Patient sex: M
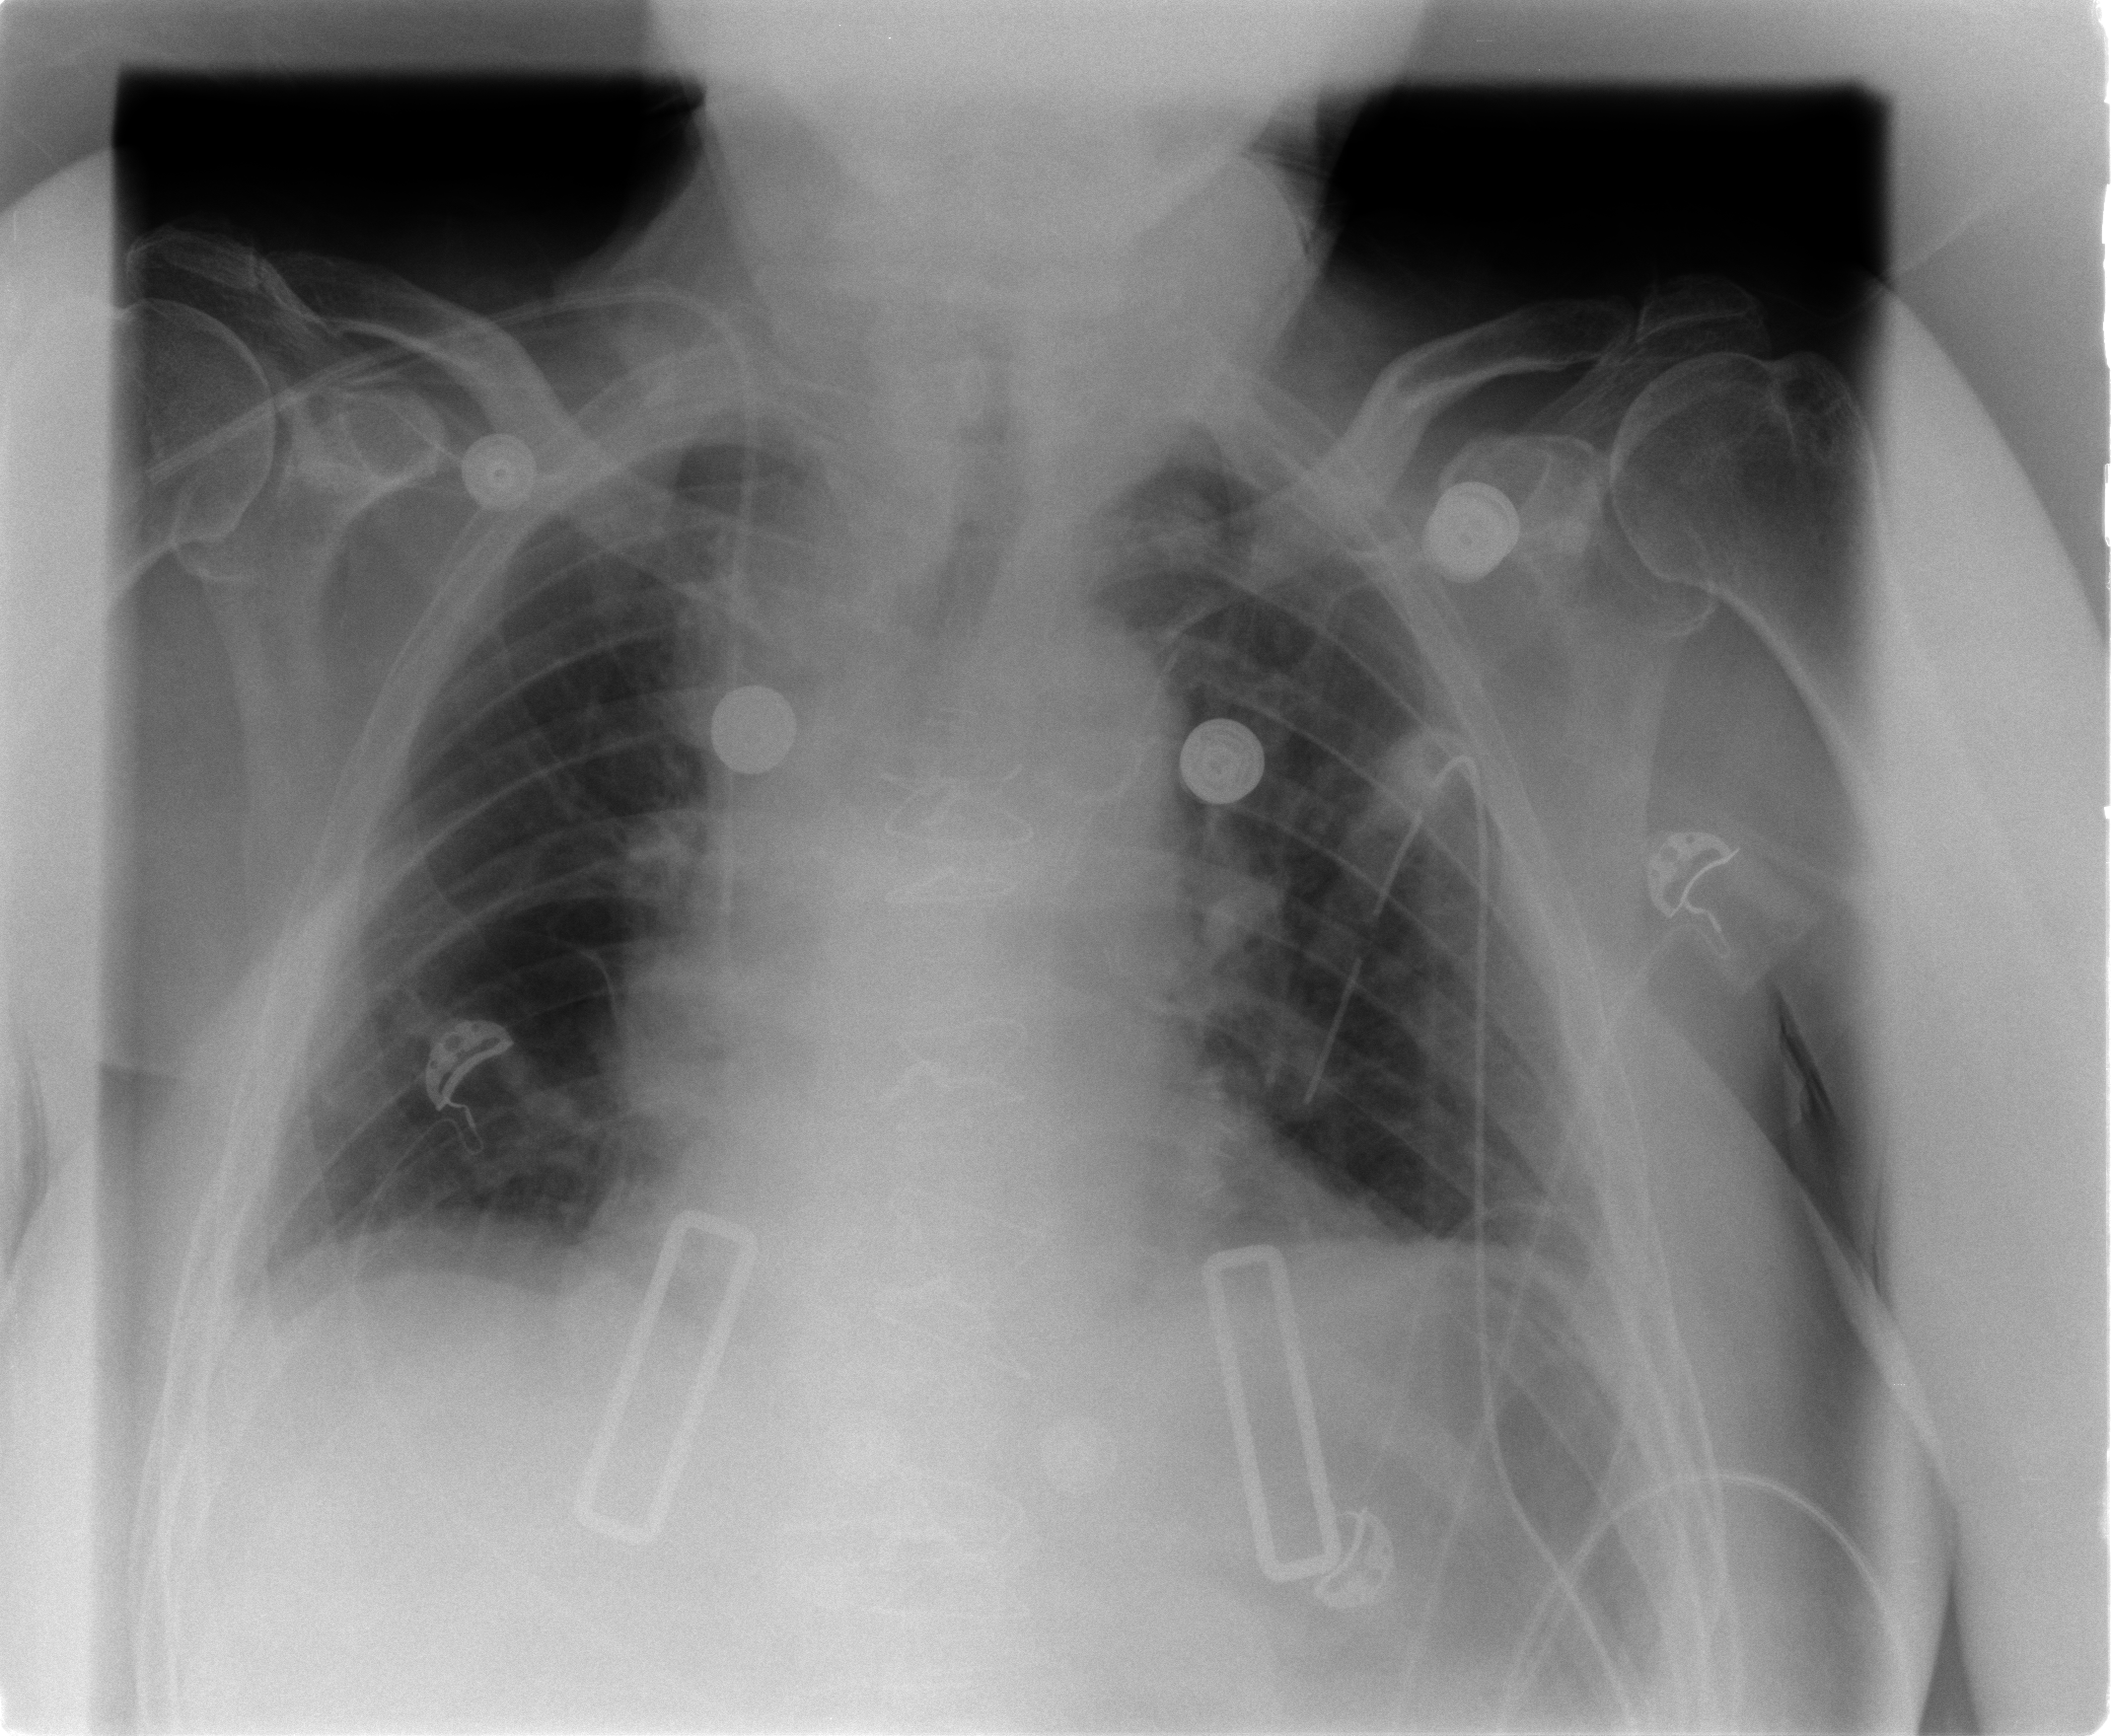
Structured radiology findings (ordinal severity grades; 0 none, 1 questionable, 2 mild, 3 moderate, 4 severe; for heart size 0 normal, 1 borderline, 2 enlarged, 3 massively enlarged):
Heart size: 0
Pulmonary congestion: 0
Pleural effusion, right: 1
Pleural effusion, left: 2
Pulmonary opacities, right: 0
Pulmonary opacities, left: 0
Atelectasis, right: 1
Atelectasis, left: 1